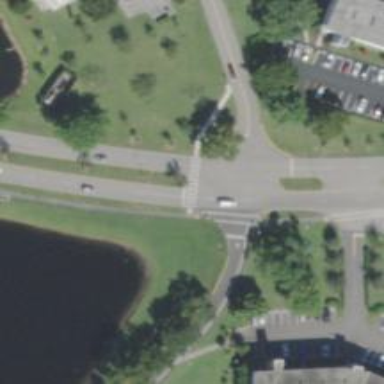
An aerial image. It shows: Uncontrolled crossing at the intersection of cycleway and road.